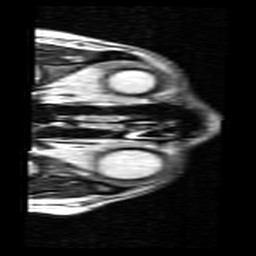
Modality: T2w
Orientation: axial
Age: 26
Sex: female
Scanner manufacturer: siemens
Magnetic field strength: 3 T
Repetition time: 7 s
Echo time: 0.085 s